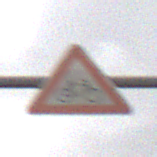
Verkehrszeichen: RadverkehrLinks
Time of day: Midday
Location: Outdoor (Nature)
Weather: Overcast
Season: NotSpecified
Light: Natural